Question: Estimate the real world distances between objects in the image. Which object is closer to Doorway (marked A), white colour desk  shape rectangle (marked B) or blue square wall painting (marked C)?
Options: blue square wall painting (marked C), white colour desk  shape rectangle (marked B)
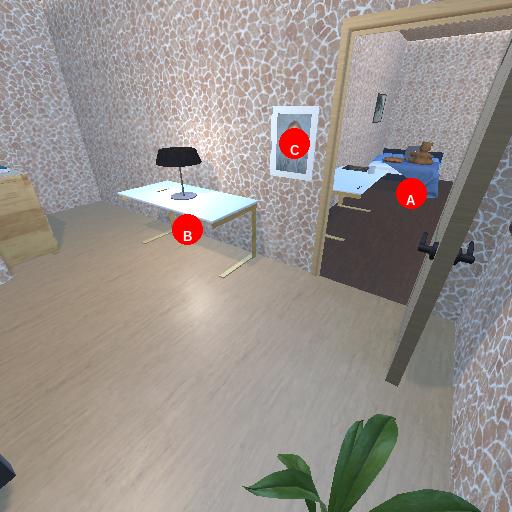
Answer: blue square wall painting (marked C)